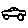
Label: car